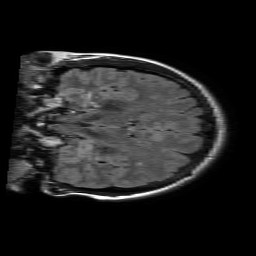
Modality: FLAIR
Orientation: coronal
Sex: female
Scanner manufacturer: philips
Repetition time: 11 s
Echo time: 0.125 s